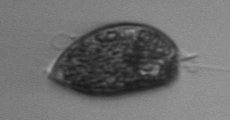
Label: Prorocentrum_micans